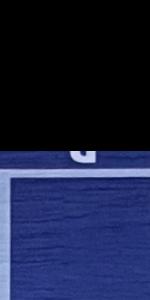
Label: Empty